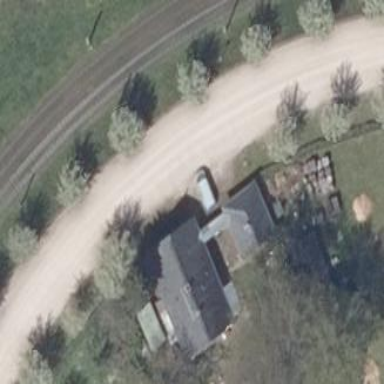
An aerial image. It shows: Detached historic building with gabled roof.